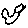
Label: bird